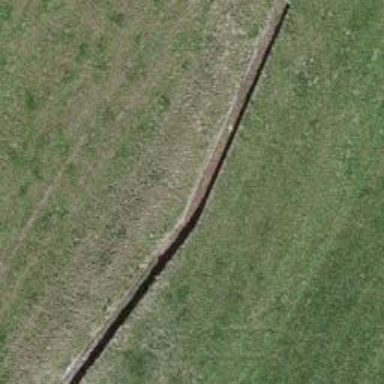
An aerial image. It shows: Military trench.